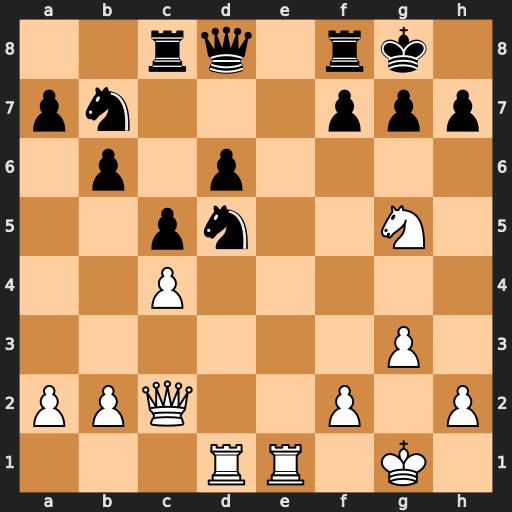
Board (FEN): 2rq1rk1/pn3ppp/1p1p4/2pn2N1/2P5/6P1/PPQ2P1P/3RR1K1
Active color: w
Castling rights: -
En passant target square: -
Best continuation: Qxh7#